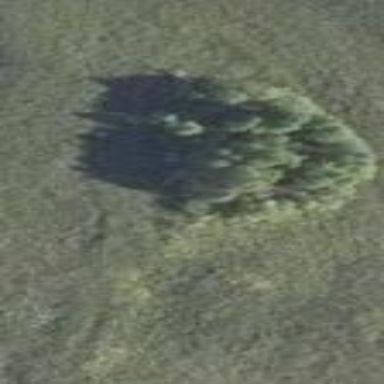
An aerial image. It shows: Islet surrounded by woodland.